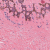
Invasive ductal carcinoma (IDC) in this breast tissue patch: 0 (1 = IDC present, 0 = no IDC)